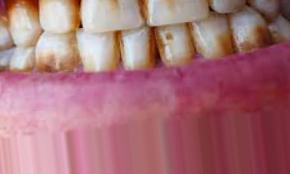
Condition: Tooth Discoloration